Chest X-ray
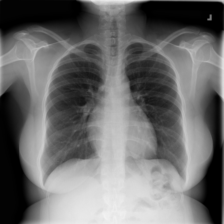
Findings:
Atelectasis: negative
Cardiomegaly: negative
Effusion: negative
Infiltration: negative
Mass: negative
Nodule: negative
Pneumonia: negative
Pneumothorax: negative
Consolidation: negative
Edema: negative
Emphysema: negative
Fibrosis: negative
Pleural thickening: negative
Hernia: negative